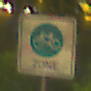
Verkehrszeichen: BeginnFahrradzone
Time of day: Night
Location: Outdoor (Urban)
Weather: PartlyCloudy
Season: NotSpecified
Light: Artificial